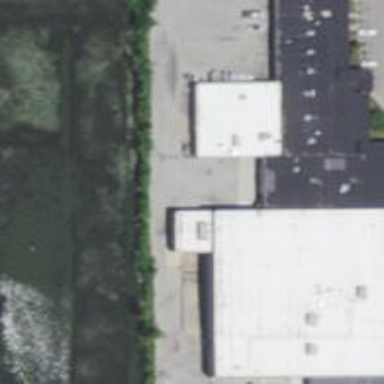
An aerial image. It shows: Commercial building.